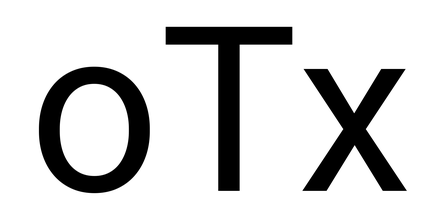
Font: Roboto_Regular